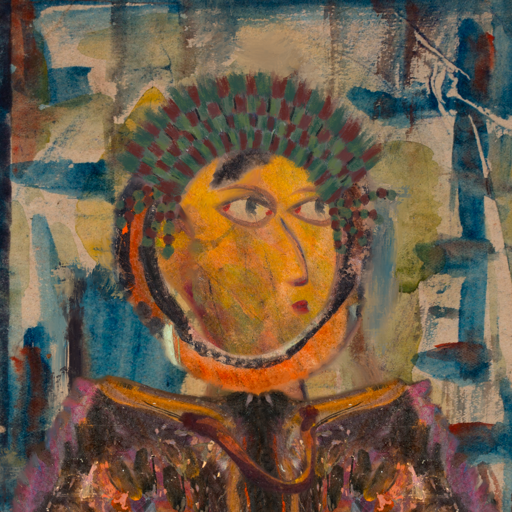
Background: Orphan, Head And Neck Side: Gypsy_Mother, Face Side: GypsyMother, Bust: Gypsy_Queen, Hair Side: Childish, Head Accessory: After_Raid_Crown, Second Necklace: Comrade, Necklace: Blank, Baby: Blank